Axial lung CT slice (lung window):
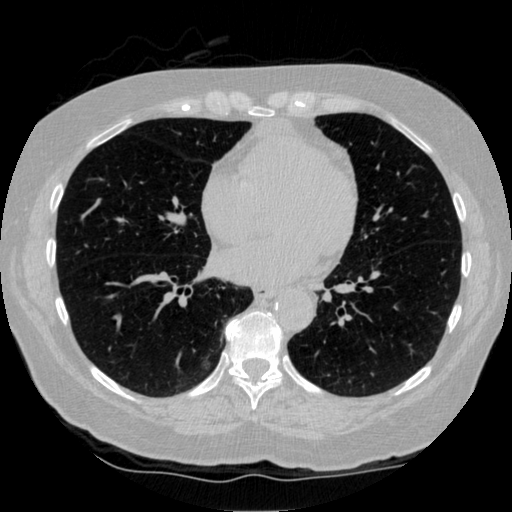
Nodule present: no